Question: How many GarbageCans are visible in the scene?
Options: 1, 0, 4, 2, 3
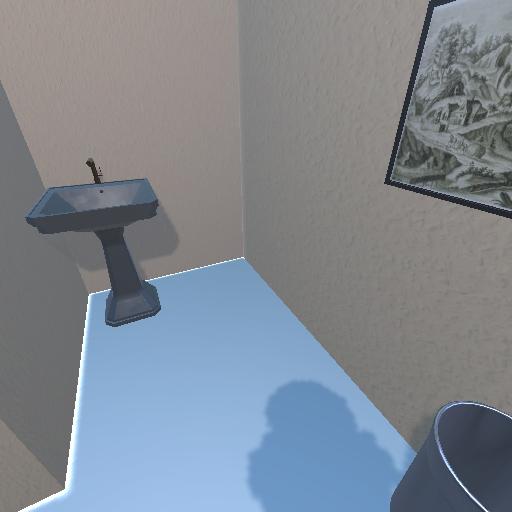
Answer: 1